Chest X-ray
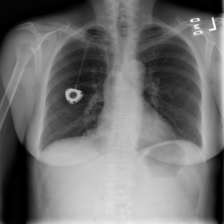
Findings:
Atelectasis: positive
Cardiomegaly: negative
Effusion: negative
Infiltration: negative
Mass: negative
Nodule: negative
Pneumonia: negative
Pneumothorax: negative
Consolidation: negative
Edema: negative
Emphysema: negative
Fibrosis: negative
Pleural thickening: negative
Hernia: negative